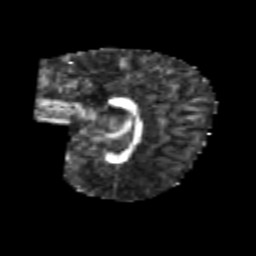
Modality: FA
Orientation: sagittal
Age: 6
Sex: female
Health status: healthy